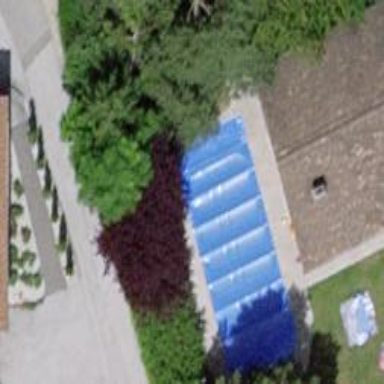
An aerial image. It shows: Swimming pool located in leisure land.